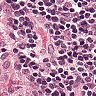
Metastatic tissue present: no